Question: I'm new in wordpress plugins development , I'd like to create a plugin do some special edits on posts after created. I want to add a link (anchor) under the post after created (like in the attached image) to redirect to the new page that I will create ..
Can I do something like this?

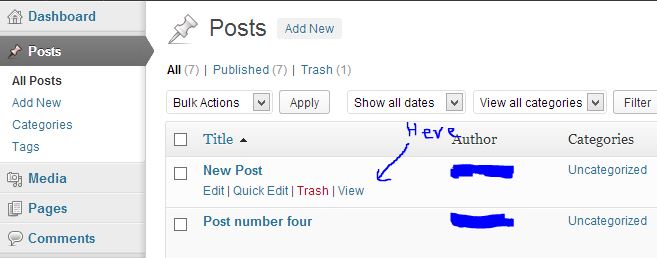
Answer: You can do it by creating a hook for <URL> filter
'''
add_filter( 'post_row_actions', 'wpse8170_row_actions', 10, 2 );
function wpse8170_row_actions( $actions, WP_Post $post ) {
if ( $post->post_type != 'my-custom-post-type' ) {
return $actions;
}
$actions['wpse8170-pdf'] = 'http://your/url/here';
return $actions;
}
'''
Read this
<URL>
or read this one
<URL>